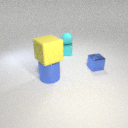
small cyan metal cube below small cyan rubber sphere